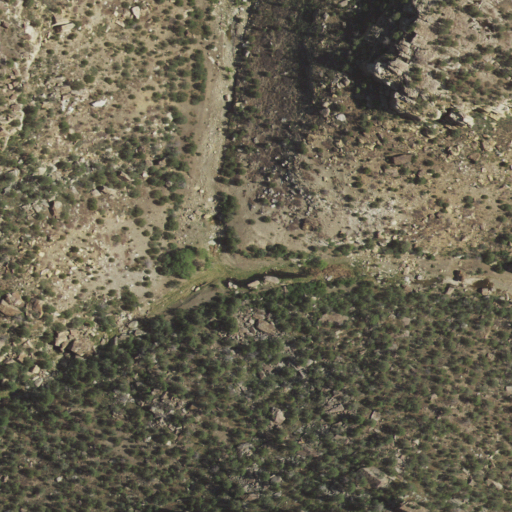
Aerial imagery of valley in New Mexico named Cañon Piedroso containing evergreen forest and shrub